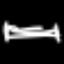
Label: bed